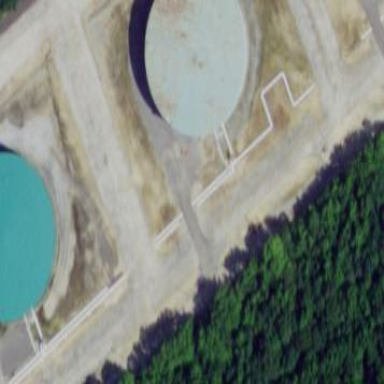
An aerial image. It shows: Storage tank created as man-made structure.